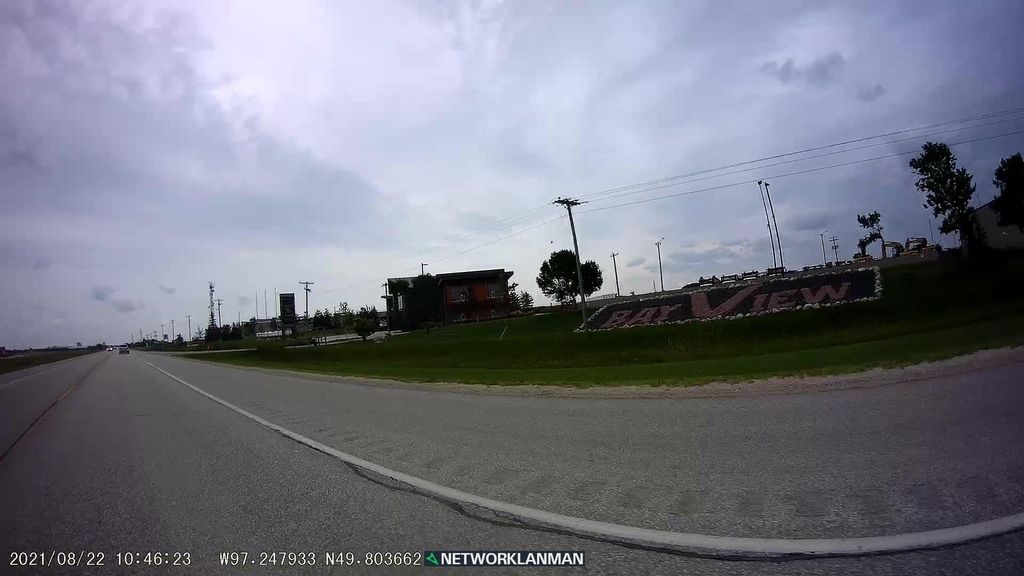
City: winnipeg